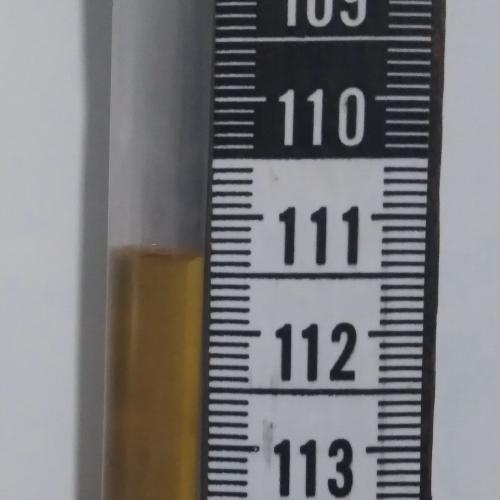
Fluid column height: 111.3 cm